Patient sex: M
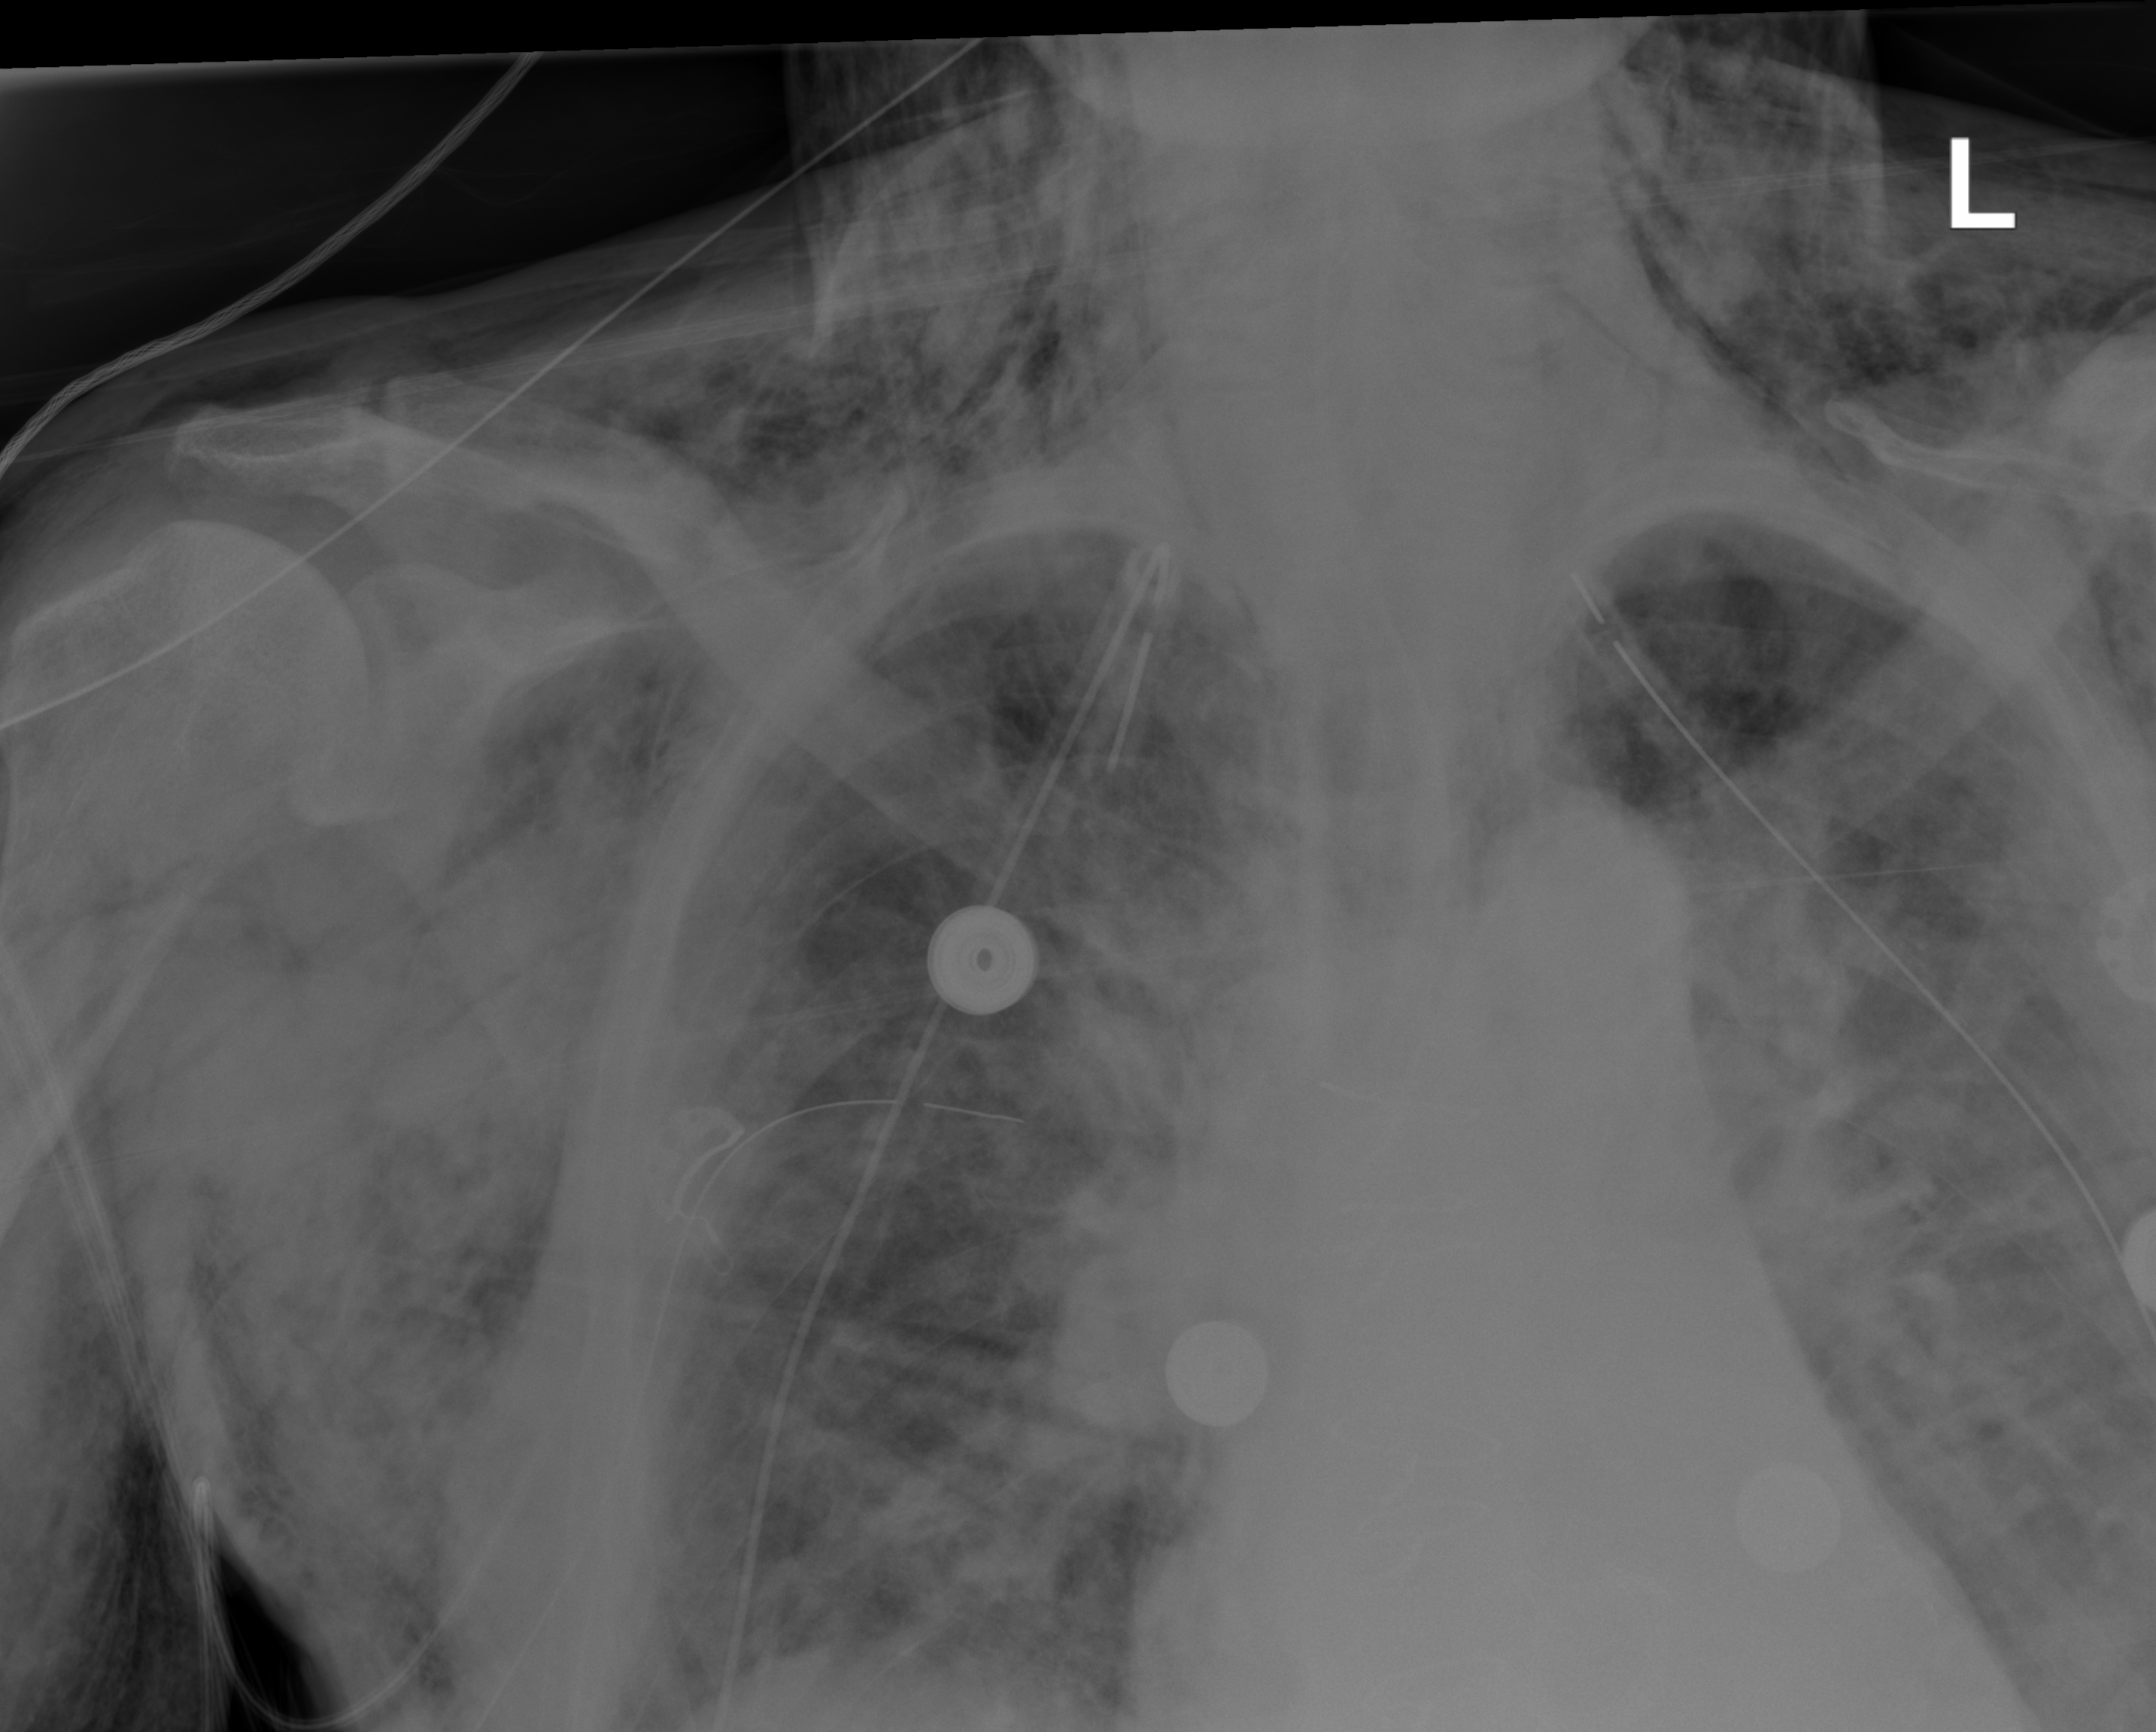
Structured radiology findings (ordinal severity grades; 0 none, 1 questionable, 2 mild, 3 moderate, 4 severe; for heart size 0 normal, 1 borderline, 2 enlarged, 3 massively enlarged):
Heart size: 2
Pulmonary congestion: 2
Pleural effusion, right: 0
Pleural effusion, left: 0
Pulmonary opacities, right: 0
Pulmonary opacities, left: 2
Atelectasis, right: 0
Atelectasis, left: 2